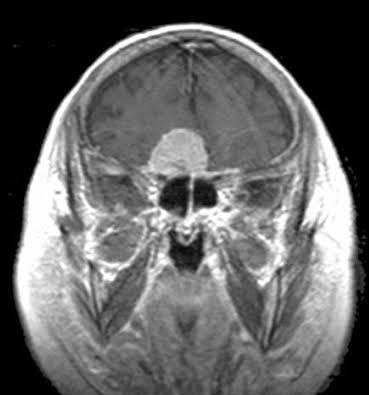
Label: meningioma